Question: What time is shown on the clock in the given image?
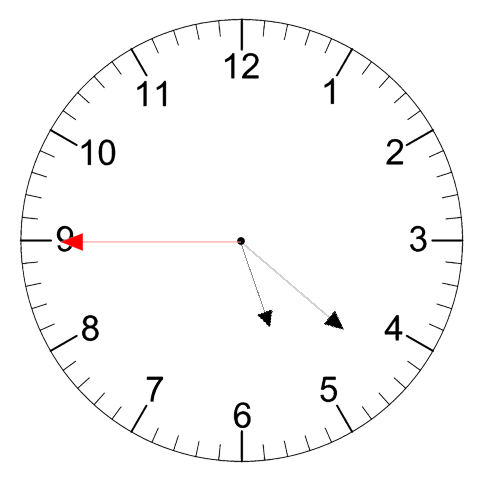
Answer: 05:21:45